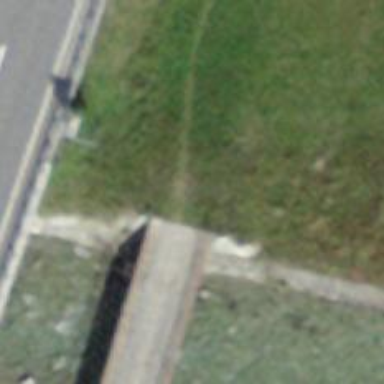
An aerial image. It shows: Bridge where classic and skating pistes are groomed.